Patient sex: M
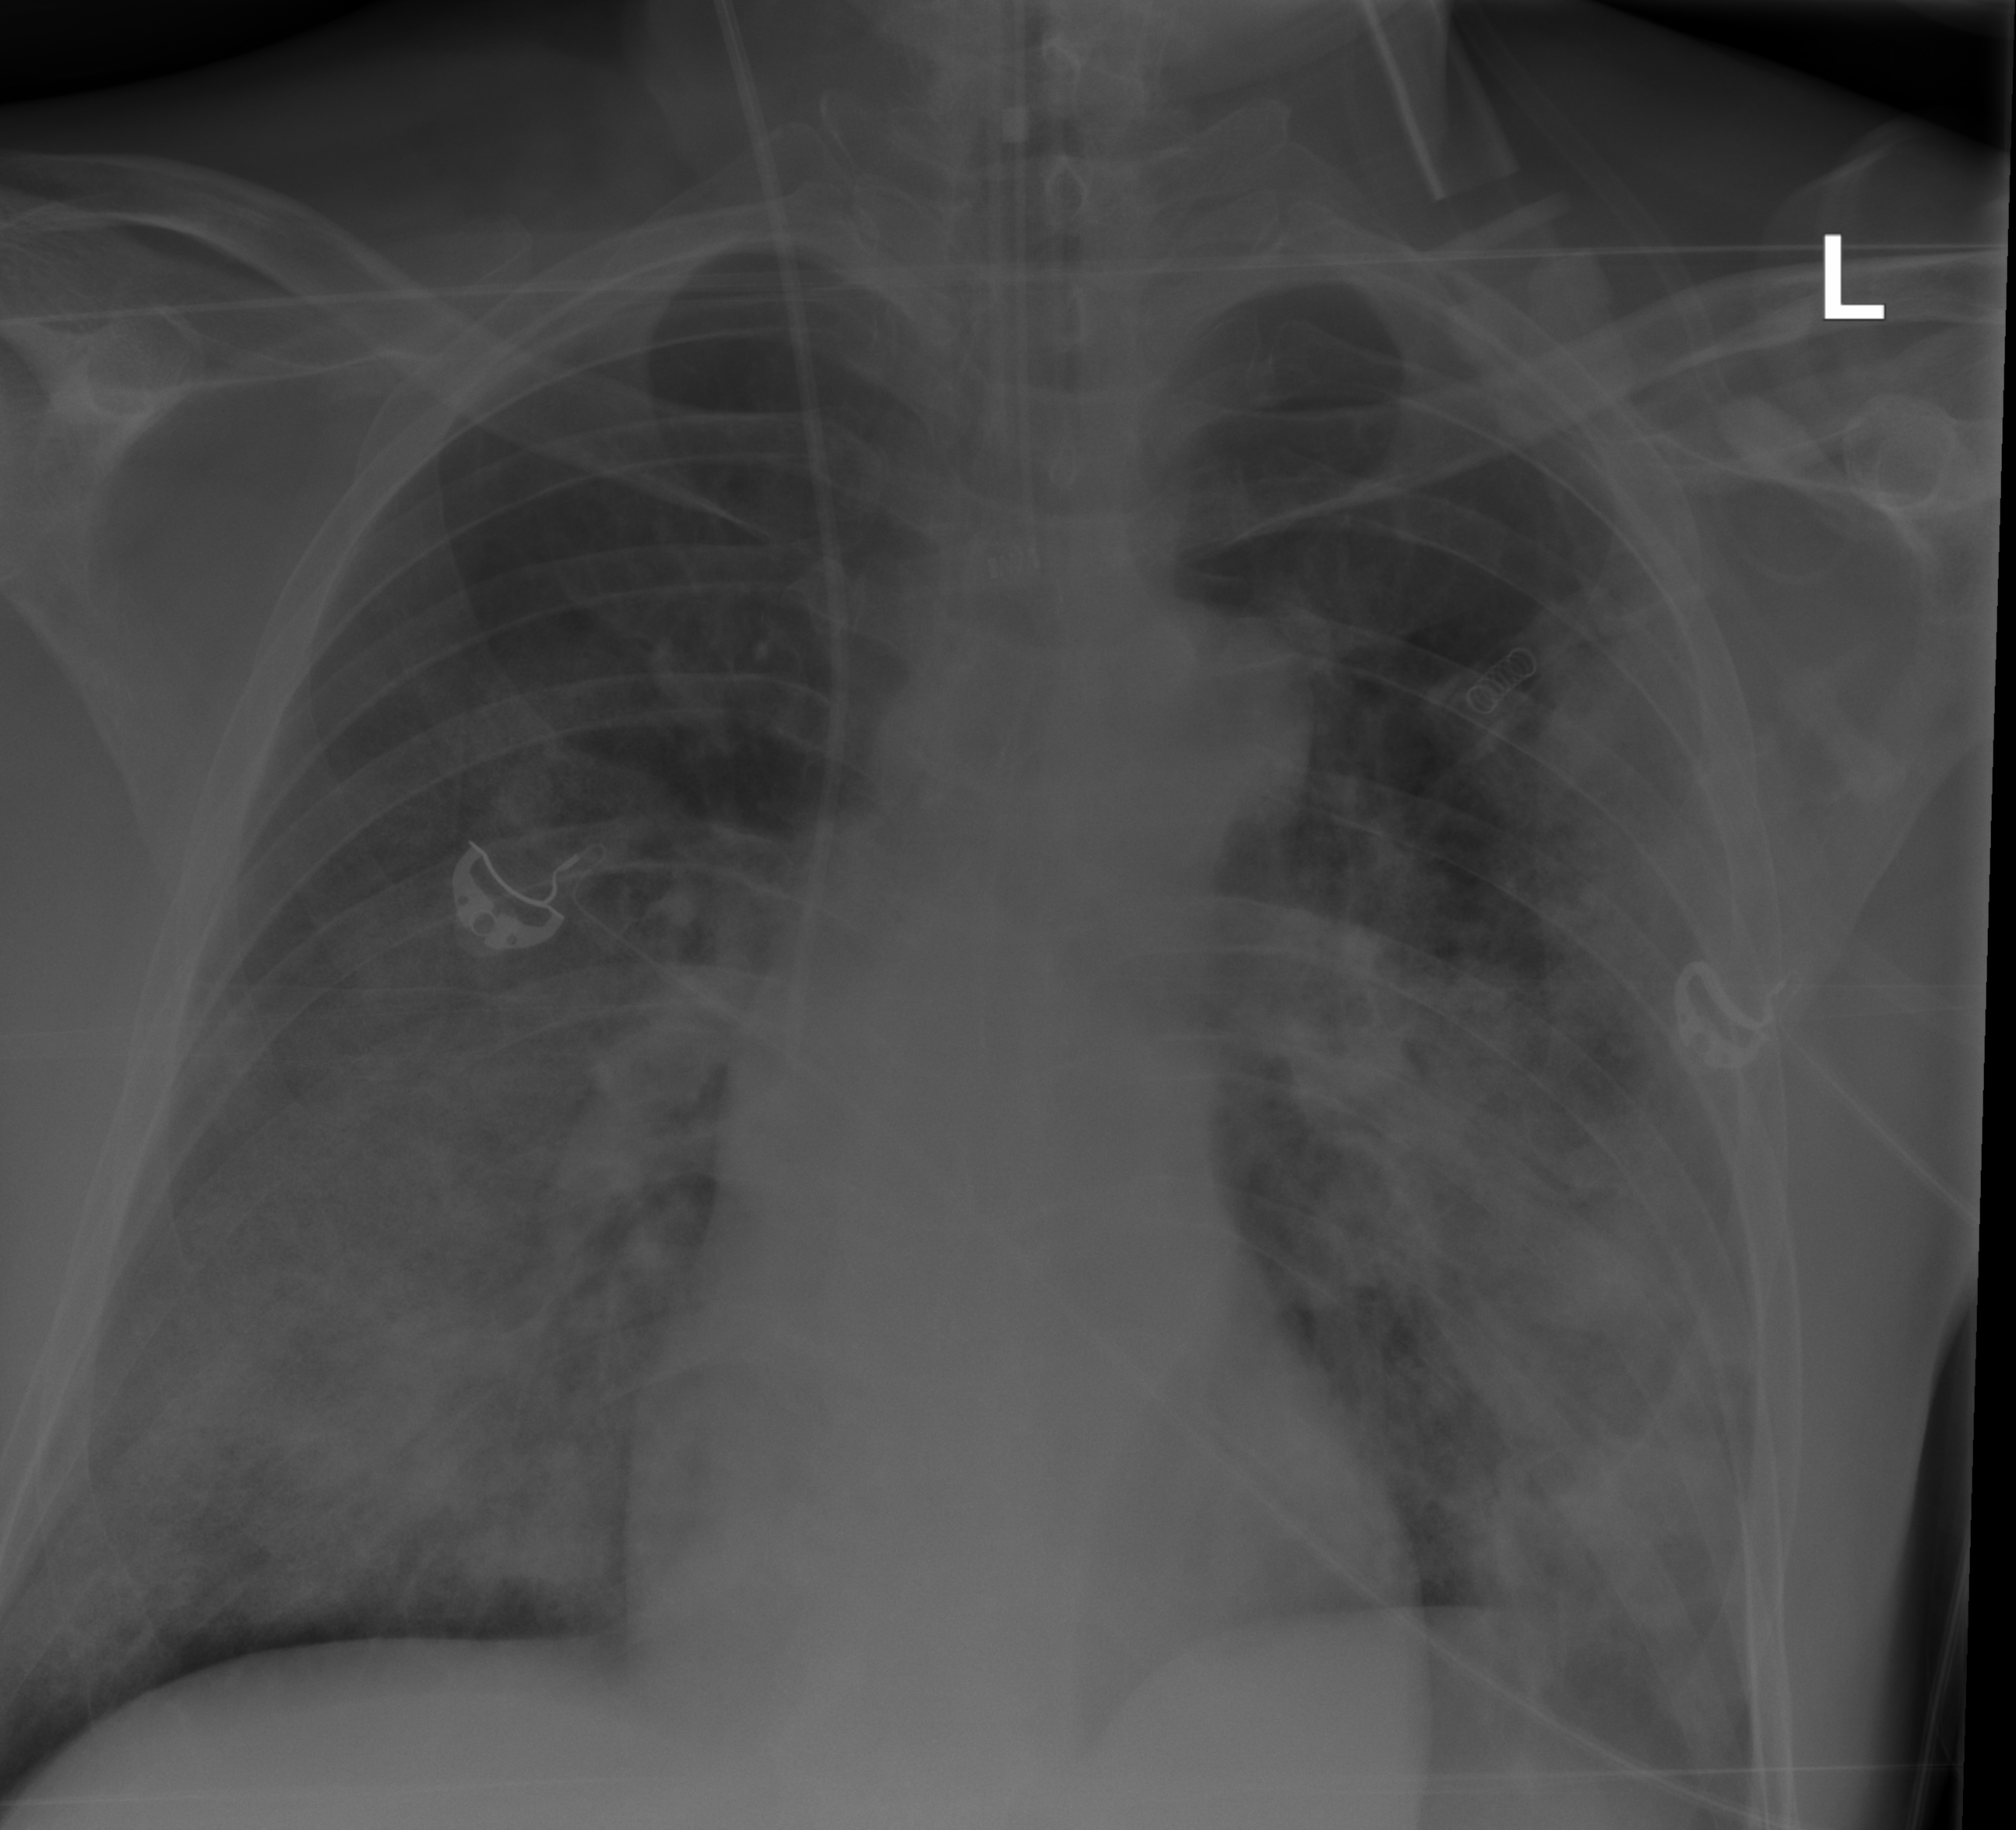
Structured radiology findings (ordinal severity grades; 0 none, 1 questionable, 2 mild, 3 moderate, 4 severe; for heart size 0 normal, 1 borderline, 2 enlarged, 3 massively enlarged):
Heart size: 0
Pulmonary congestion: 0
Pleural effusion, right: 0
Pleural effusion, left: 0
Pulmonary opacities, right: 4
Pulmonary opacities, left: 4
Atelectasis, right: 4
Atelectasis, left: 4